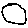
Label: circle